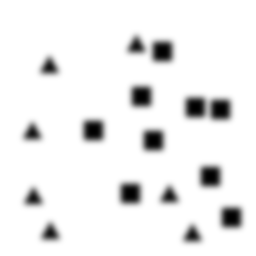
Squares: 9
Triangles: 7
Stars: 0
Total shapes: 16